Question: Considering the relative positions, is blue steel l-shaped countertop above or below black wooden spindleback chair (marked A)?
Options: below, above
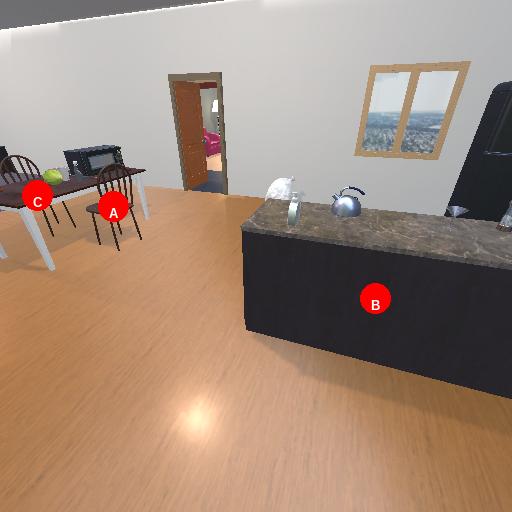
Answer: below